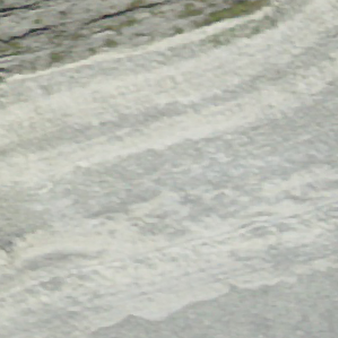
Label: other